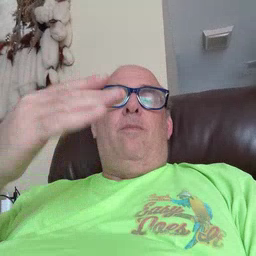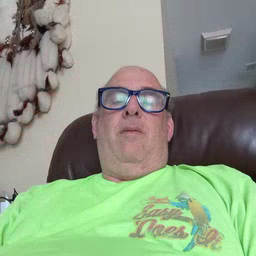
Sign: bedroom